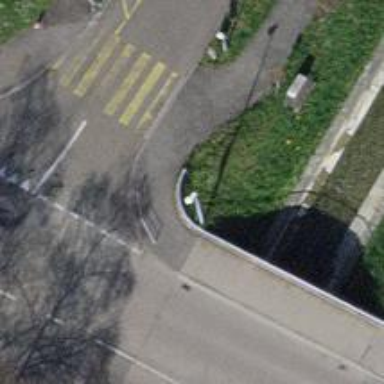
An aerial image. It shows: Asphalt footway that serves as sidewalk on bridge.